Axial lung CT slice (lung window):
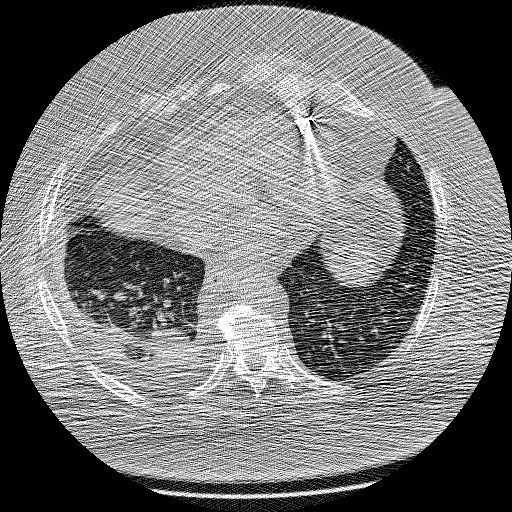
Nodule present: no